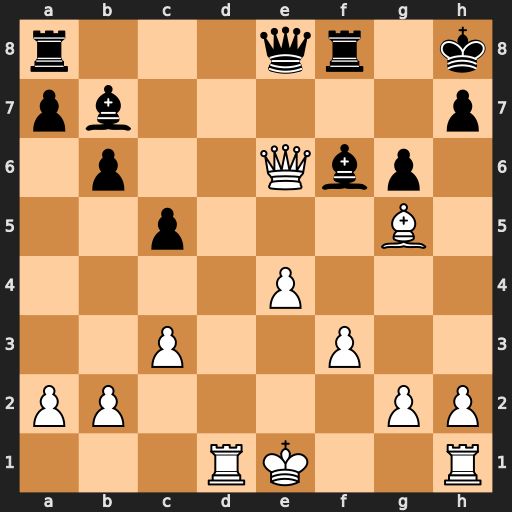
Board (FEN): r3qr1k/pb5p/1p2Qbp1/2p3B1/4P3/2P2P2/PP4PP/3RK2R
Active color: w
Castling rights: K
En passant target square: -
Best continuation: Bxf6+ Rxf6 Qxf6+